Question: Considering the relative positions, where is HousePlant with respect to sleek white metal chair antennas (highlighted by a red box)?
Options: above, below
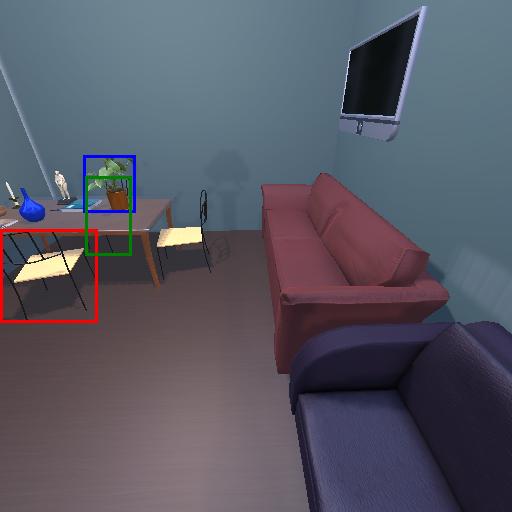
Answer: above